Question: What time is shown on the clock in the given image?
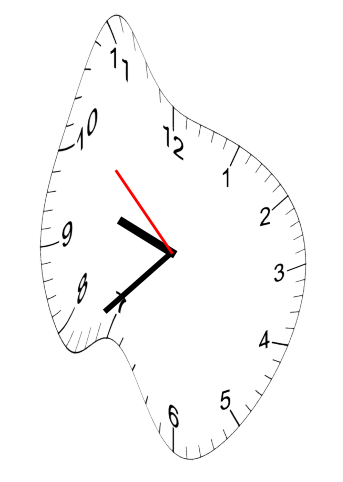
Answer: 09:37:52